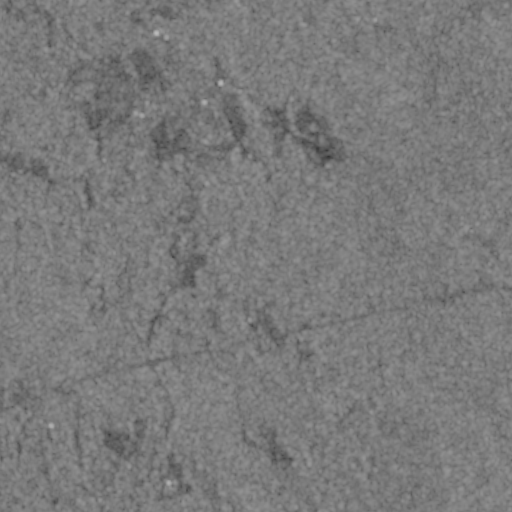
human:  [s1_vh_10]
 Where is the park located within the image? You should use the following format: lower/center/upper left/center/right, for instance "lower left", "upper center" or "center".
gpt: The park is located in the lower of the image.
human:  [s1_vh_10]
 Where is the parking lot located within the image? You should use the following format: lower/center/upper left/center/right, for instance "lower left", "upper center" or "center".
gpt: The parking lot is located in the lower left of the image.
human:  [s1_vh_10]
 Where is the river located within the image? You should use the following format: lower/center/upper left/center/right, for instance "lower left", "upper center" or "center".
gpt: The river is located in the lower right of the image.
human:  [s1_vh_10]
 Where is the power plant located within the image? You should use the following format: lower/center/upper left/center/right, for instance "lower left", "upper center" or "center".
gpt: There is no power plant in the image.

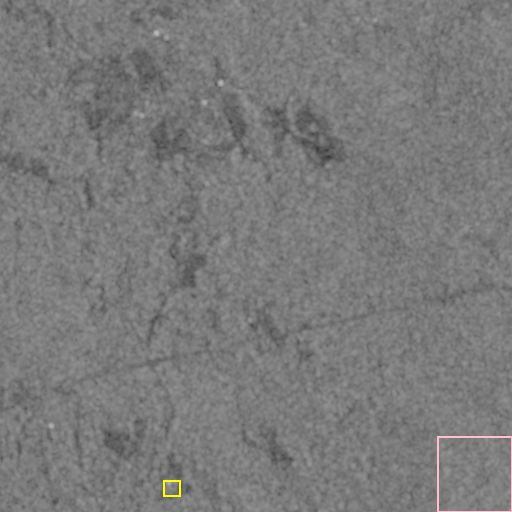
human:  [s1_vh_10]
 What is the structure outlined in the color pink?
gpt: The structure outlined in pink is a park.
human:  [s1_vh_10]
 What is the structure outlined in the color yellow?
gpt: The structure outlined in yellow is a building.
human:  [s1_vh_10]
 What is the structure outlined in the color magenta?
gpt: There is no magenta outline.